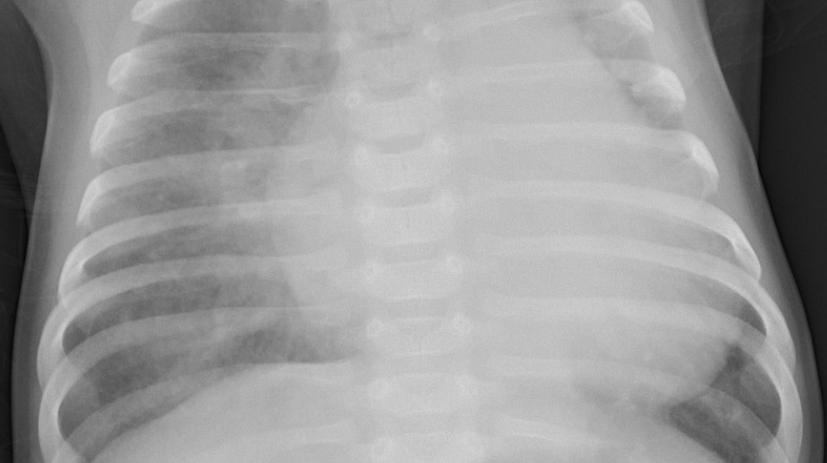
Diagnosis: PNEUMONIA